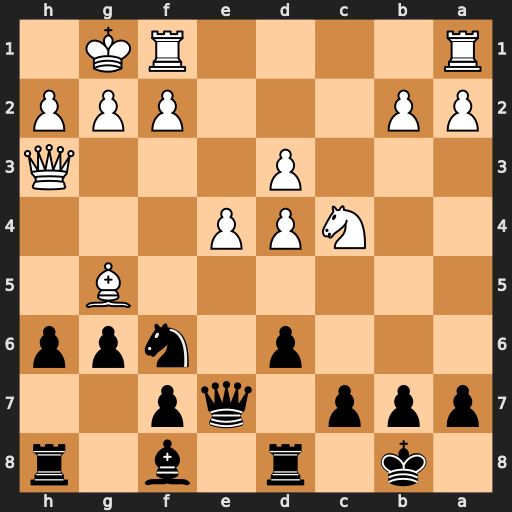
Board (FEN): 1k1r1b1r/ppp1qp2/3p1npp/6B1/2NPP3/3P3Q/PP3PPP/R4RK1
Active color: b
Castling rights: -
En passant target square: -
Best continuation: hxg5 Qxh8 Nh5